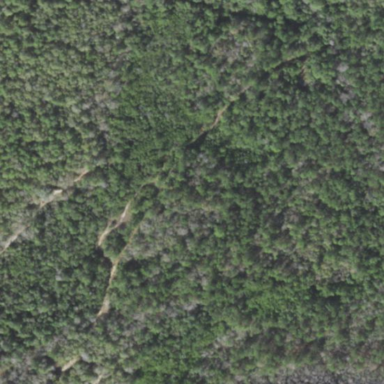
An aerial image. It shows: Mixed leaf woodland.